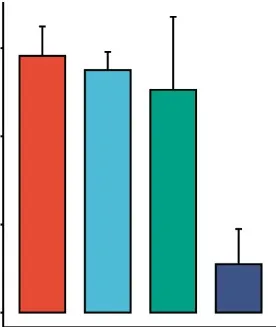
Overview of SIT coexistent with gastric cancer cases and treatment outcomes based on different surgical approaches. (B) Surgical duration associated with different operative procedures in the treatment of patients with SIT coexistent with gastric cancer.
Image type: chart (chart)